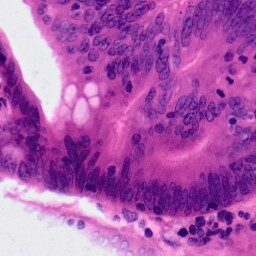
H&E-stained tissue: Colon